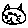
Label: cat